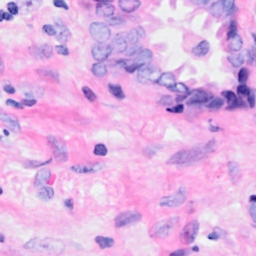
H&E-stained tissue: Breast